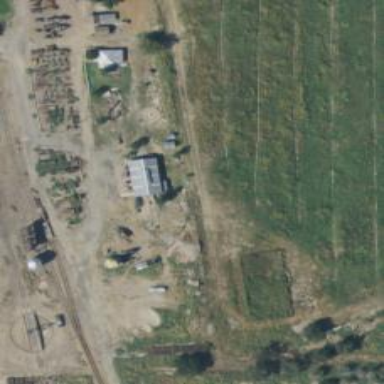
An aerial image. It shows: Historic mine.